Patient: sex M, age 64
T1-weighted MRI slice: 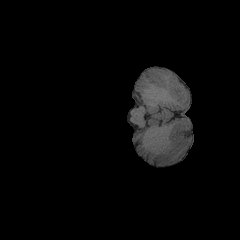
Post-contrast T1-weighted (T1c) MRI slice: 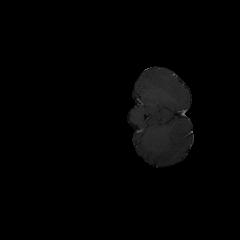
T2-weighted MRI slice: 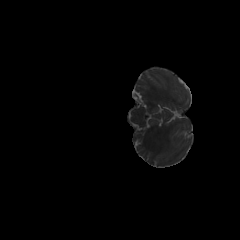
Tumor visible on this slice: no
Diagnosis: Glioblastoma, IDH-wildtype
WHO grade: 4